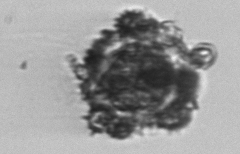
Label: unknown2